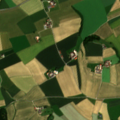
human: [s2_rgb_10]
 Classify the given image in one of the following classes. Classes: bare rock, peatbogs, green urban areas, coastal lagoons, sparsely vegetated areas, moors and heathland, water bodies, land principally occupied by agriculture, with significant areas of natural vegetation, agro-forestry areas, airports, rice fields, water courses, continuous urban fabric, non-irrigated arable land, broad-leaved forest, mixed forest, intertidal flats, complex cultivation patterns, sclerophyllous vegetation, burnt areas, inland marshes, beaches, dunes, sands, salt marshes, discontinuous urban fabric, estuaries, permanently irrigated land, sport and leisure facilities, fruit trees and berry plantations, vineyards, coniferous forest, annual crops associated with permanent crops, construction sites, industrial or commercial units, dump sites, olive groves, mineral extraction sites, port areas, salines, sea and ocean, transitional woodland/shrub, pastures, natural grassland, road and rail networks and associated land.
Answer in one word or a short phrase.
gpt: discontinuous urban fabric, non-irrigated arable land, complex cultivation patterns, coniferous forest